【题型】填空题　【知识点】立体几何　【难度】medium
如图，正方体$ABCD-A_1B_1C_1D_1$绕直线$DB_1$旋转$\frac{\pi}{3}$，直线$AB$旋转至直线$A'B'$，则直线$AB$与直线$A'B'$所成角的大小为\underline{\ \ \ \ \ \ \ \ \ \ \ \ }
.

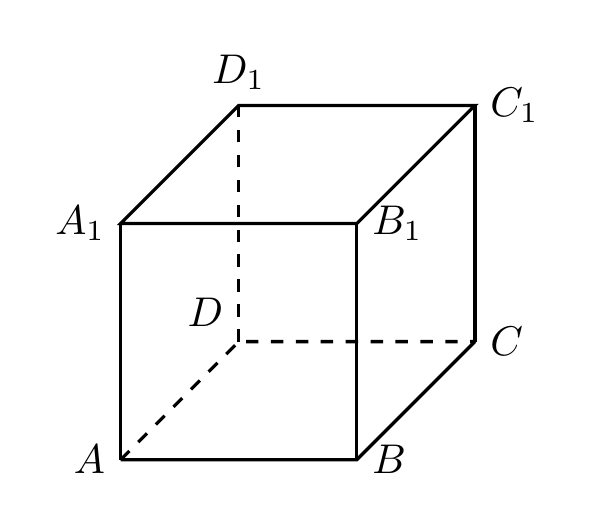
【解答】
【答案】$\arccos\frac{2}{3}$

\vspace{0.3cm}

\noindent
 【解析】

\noindent 根据$AB\parallel A_1B_1$，可由题意将所求角转化为将$A_1B_1$绕$B_1D$旋转$\frac{\pi}{3}$所得到的直线$B_1A_1'$与$A_1B_1$所成的角，即可将其转移到圆锥$B_1O$中求解，图中直线$B_1O$与$B_1D$重合，圆锥母线为$A_1B_1$
，如下图：

\noindent 由旋转$\frac{\pi}{3}$可转化到$\angle A_1'OA_1 = \frac{\pi}{3}$，\\
在正方体中，假设正方体的边长为1，则可知
$A_1B_1=1$，$A_1D=\sqrt{2}$，$B_1D=\sqrt{3}$，\\
所以
$\cos\angle A_1B_1D = \frac{1}{\sqrt{3}}$，即在圆锥中有$\cos\angle A_1B_1O = \frac{1}{\sqrt{3}}$，$\sin\angle A_1B_1O = \frac{\sqrt{2}}{\sqrt{3}}$，\\
由
$A_1B_1=1$，可得$A_1O = A_1B_1\sin\angle A_1B_1O = \frac{\sqrt{2}}{\sqrt{3}}$，\\
由等边三角形
$OA_1A_1'$，可得$A_1A_1' = \frac{\sqrt{2}}{\sqrt{3}}$，\\
在
$\triangle A_1B_1A_1'$
中，由余弦定理，
\[
\cos\angle A_1B_1A_1' = \frac{1+1-\frac{2}{3}}{2} = \frac
{2}{3}
\]
从而可得旋转后直线
$A'B'$方向向量与直线$AB$方向向量夹角的余弦值为$\frac{2}{3}$，\\
所以直线
$AB$与直线$A'B'$所成角的大小为$\arccos\frac{2}{3}$
.

\vspace{0.3cm}

\noindent 故答案为：$\arccos\frac{2}{3}$
.

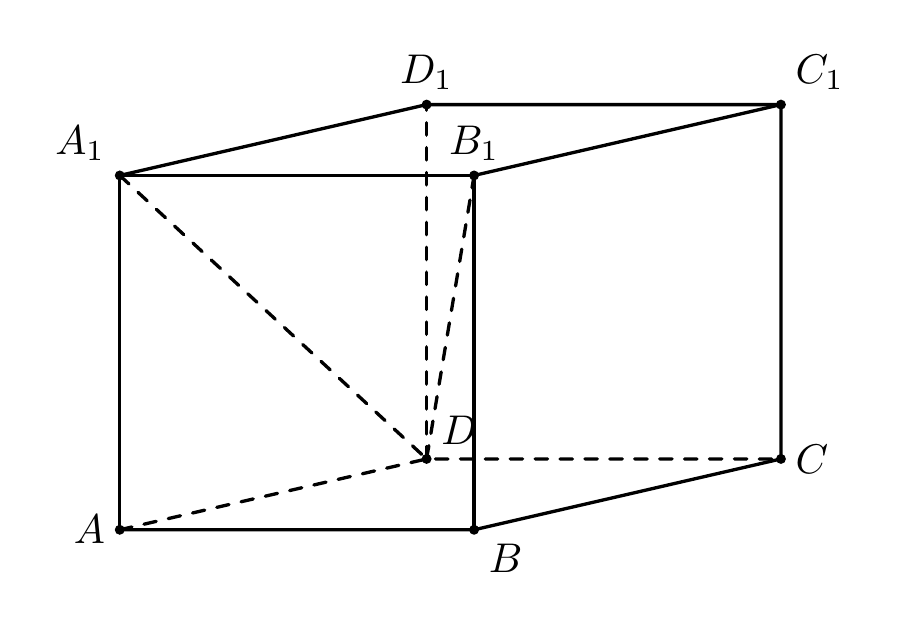
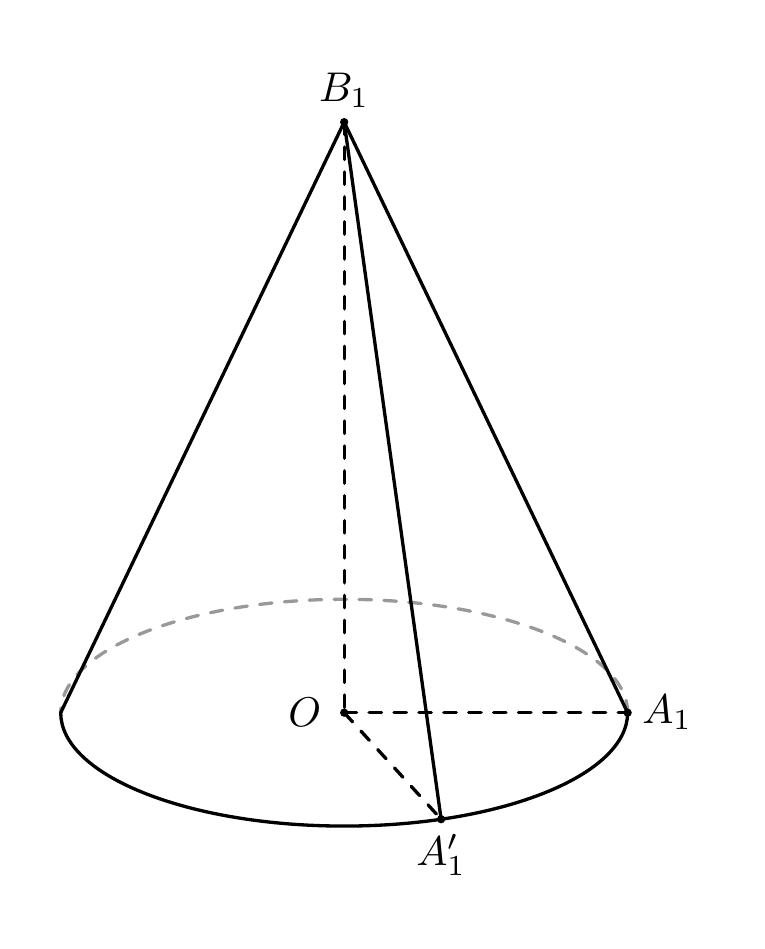